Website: crate-barrel
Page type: payment
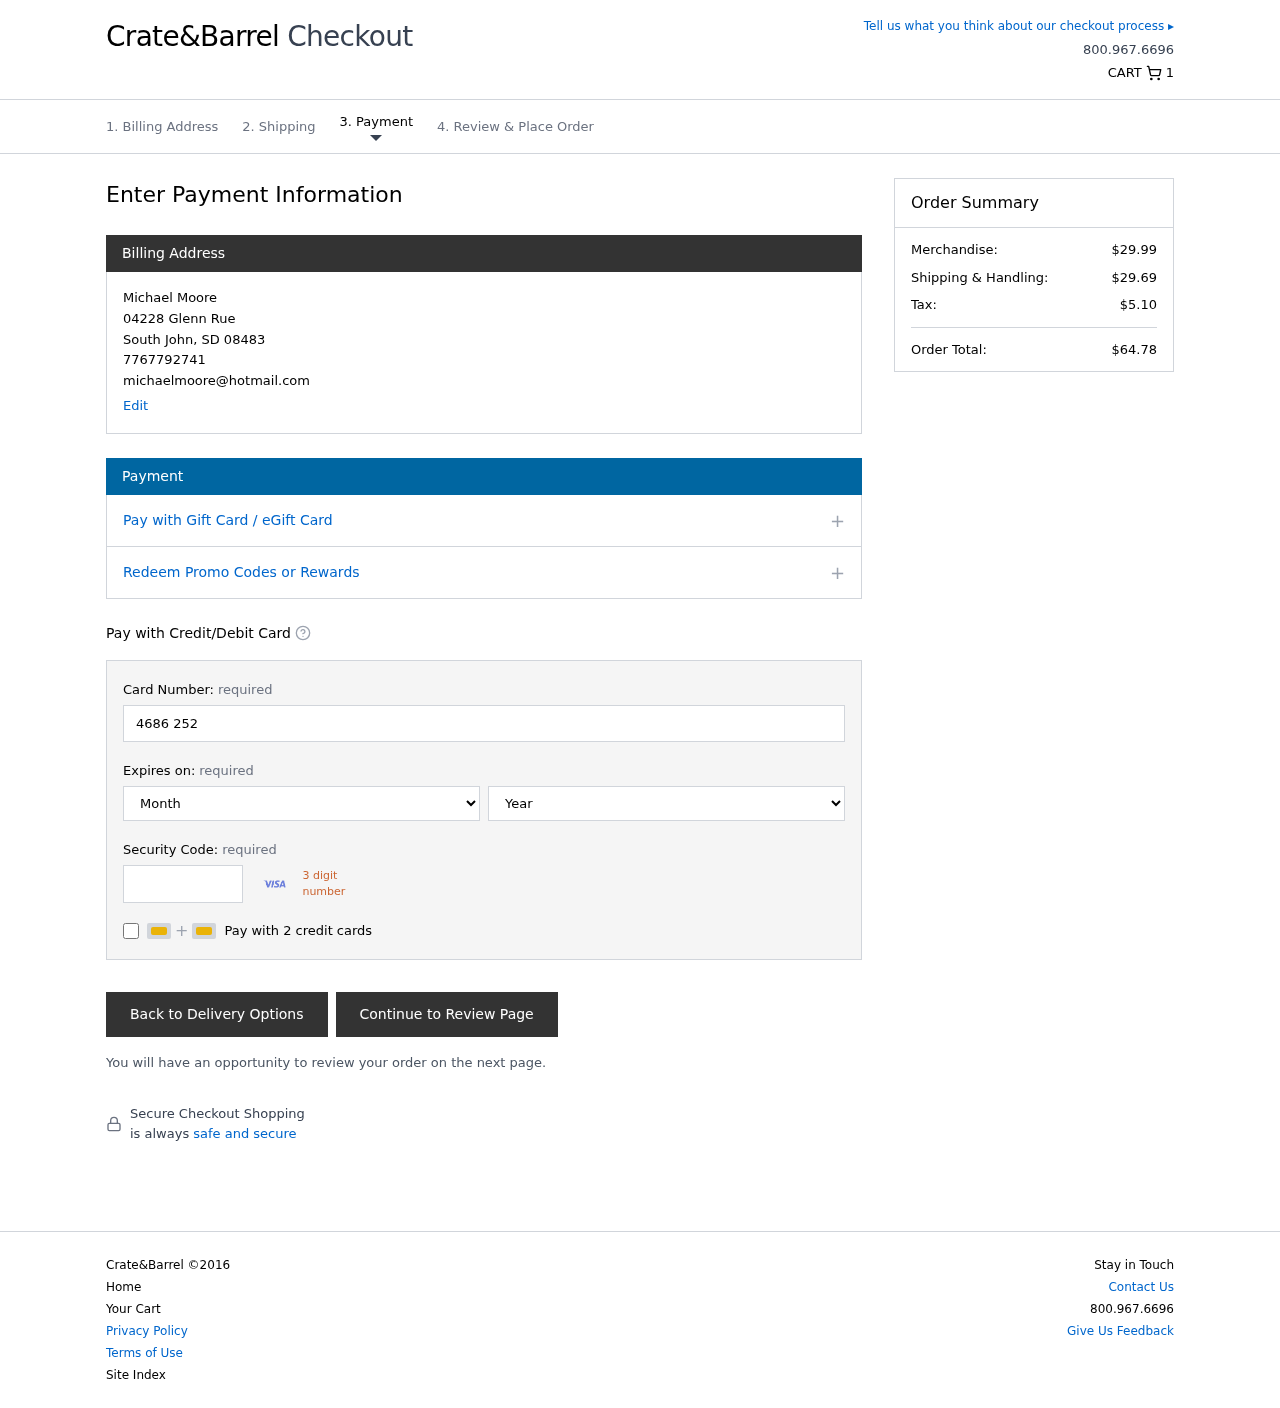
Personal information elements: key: PII_CARD_CVV
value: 237
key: PII_CARD_EXPIRY_MONTH
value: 04
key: PII_CARD_EXPIRY_YEAR
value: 27
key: PII_CARD_NUMBER
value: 4686 2521 0867 1918
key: PII_CITY
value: South John
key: PII_EMAIL
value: michaelmoore@hotmail.com
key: PII_FULLNAME
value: Michael Moore
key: PII_PHONE
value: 7767792741
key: PII_POSTCODE
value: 08483
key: PII_STATE_ABBR
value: SD
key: PII_STREET
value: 04228 Glenn Rue
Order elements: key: ORDER_NUM_ITEMS
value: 1
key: ORDER_SUBTOTAL
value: $29.99
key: ORDER_SHIPPING_COST
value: $29.69
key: ORDER_TAX
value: $5.10
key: ORDER_TOTAL
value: $64.78